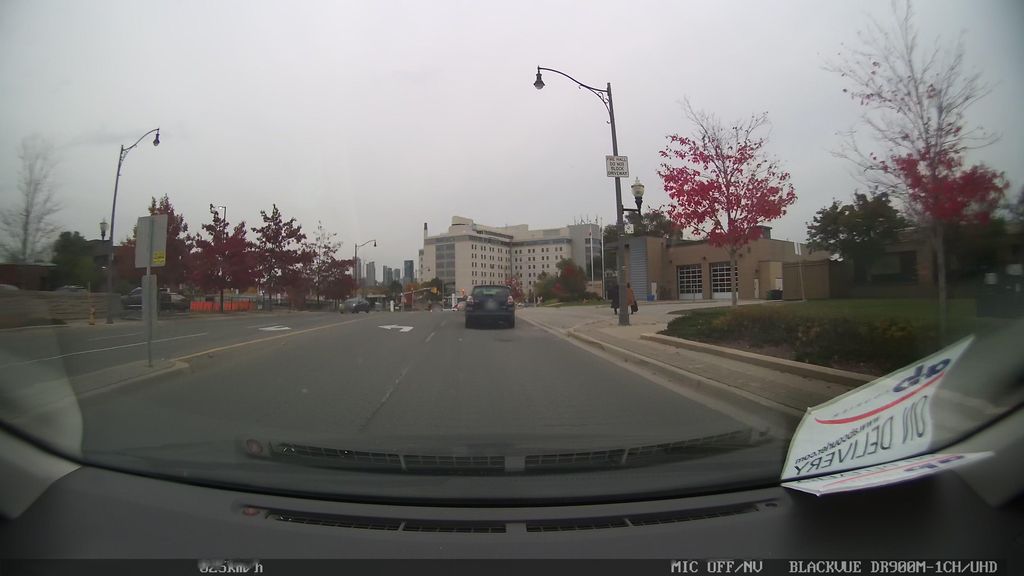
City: toronto